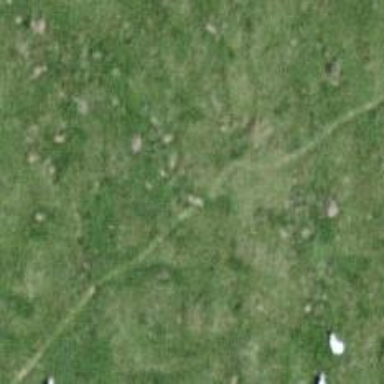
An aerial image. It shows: Grass path.